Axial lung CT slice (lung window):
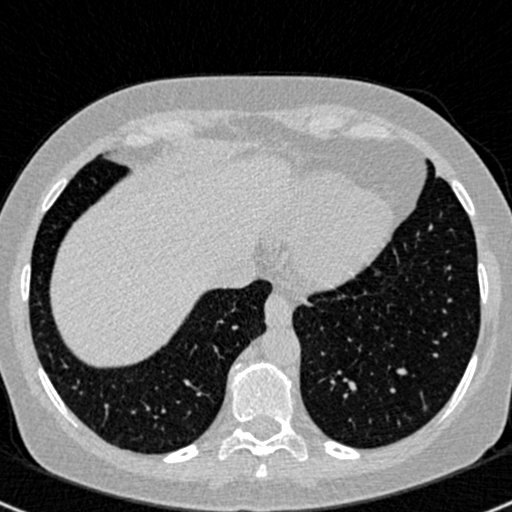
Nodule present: no